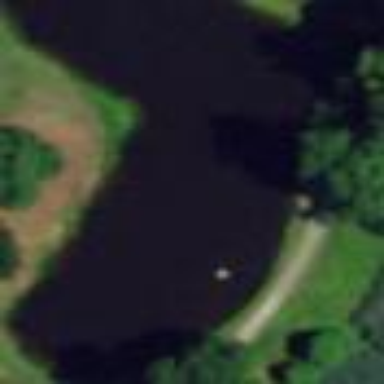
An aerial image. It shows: Water hazard on golf course. The hazard is natural water feature.